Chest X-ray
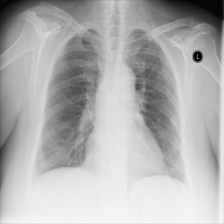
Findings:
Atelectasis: negative
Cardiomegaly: negative
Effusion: negative
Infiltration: negative
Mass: negative
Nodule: negative
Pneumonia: negative
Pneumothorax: negative
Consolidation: negative
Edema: negative
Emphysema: negative
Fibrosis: negative
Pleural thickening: negative
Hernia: negative